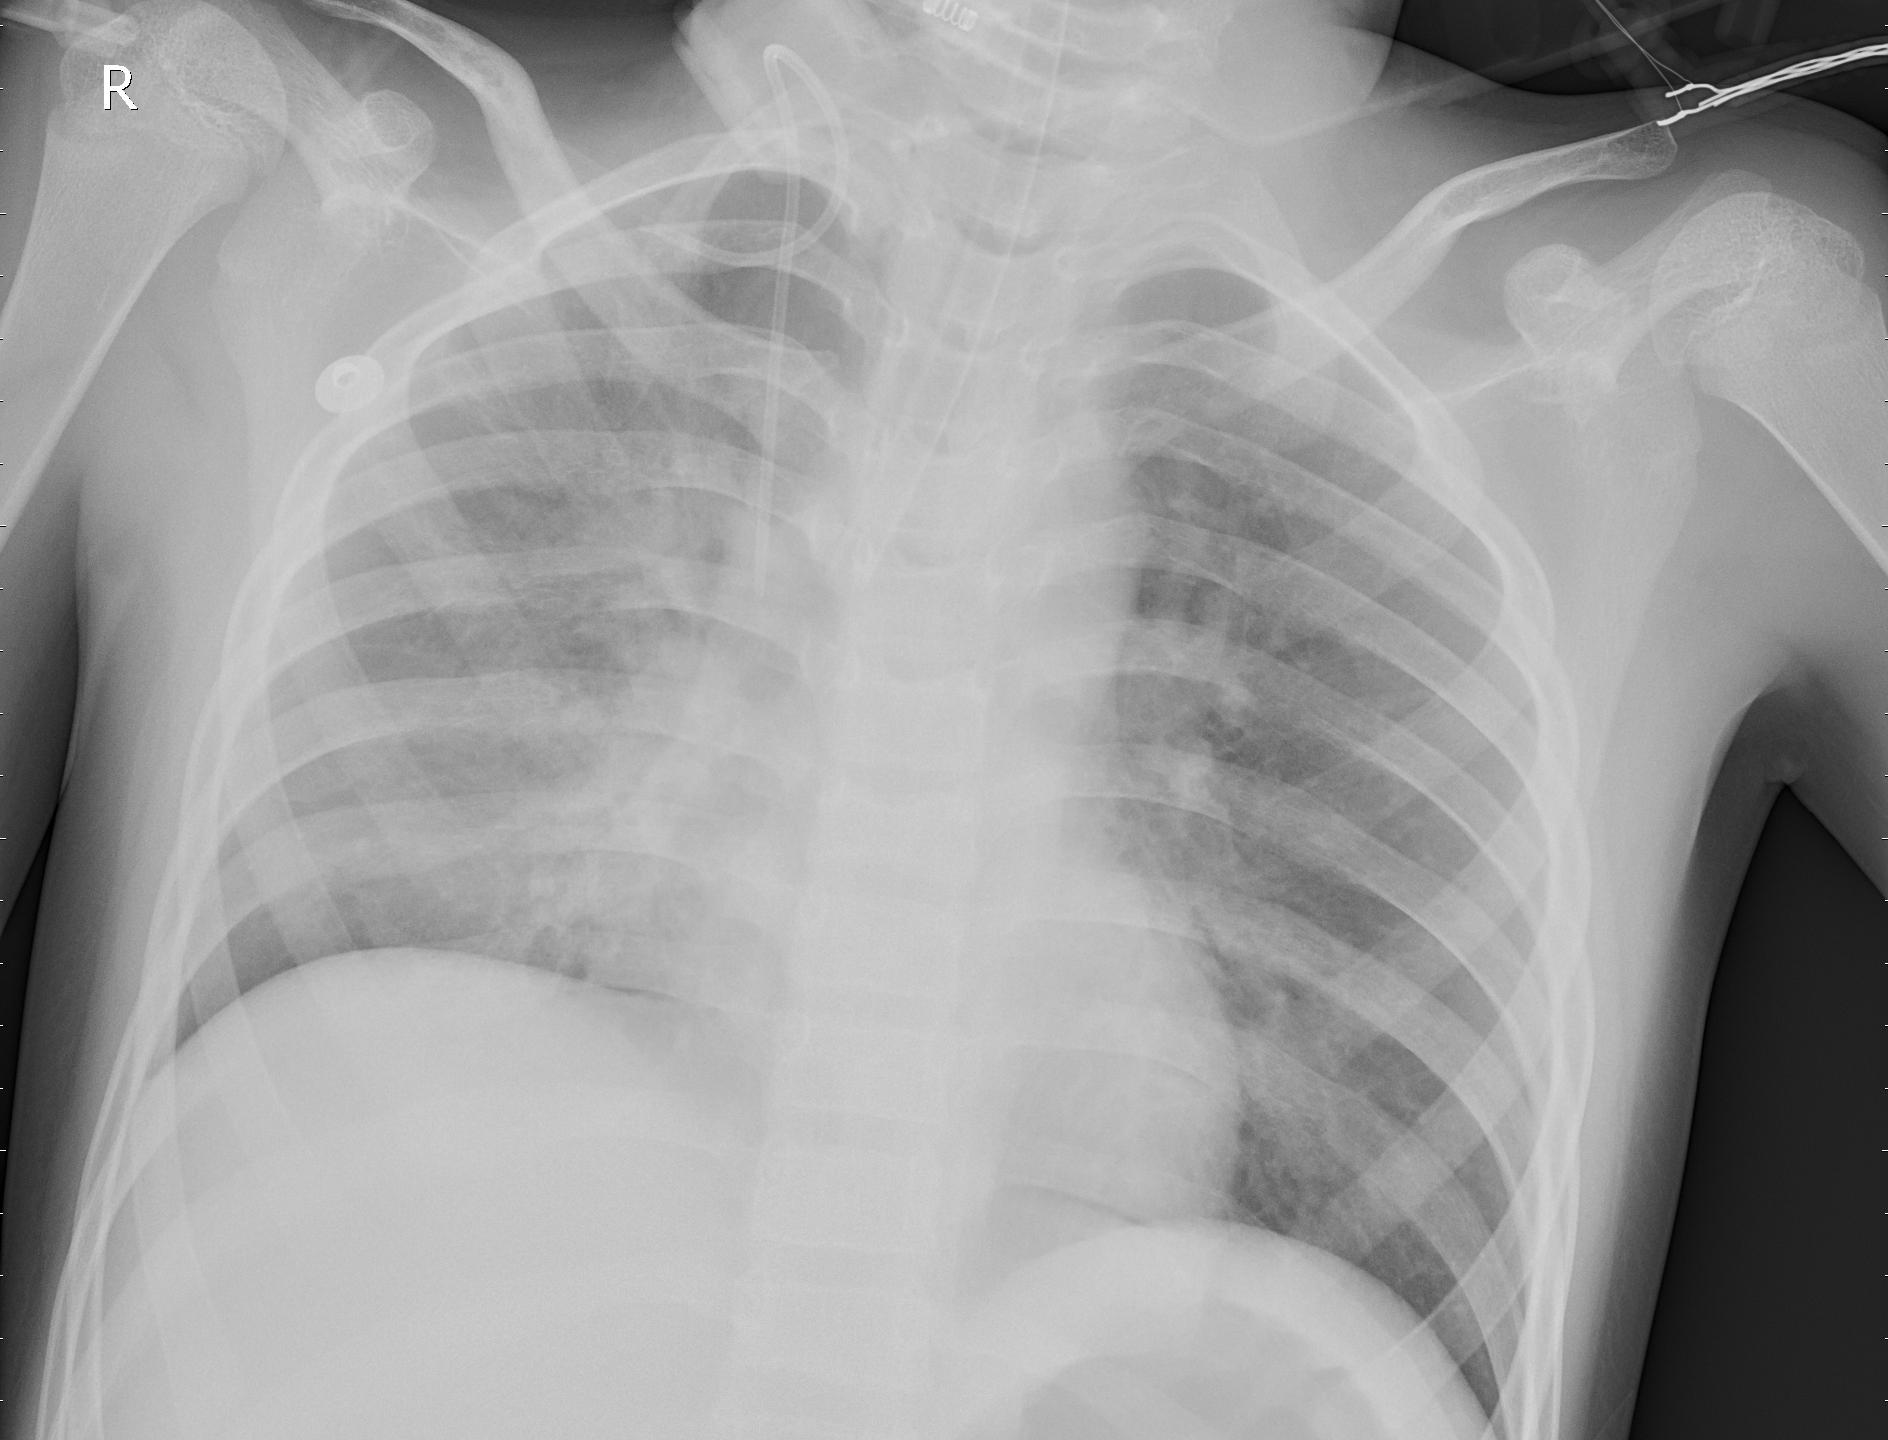
Diagnosis: PNEUMONIA